Question: Currently this table only reads the current and previous candles data, but I would also like the option for it to read what ever candle I hover over.
So for example if I go back to the 10th candle the values will change according to the that 10th candle and if I don't hover over any candle it goes back to the current and previous candle again.
Here is a visual example of what I am looking for:

Below is the script...
'''
//@version=5
indicator("Contract Size Table", precision=0)
plot(100/(high - low)/100, transp=100)
plot(100/(high[1]-low[1])/100, transp=100)
curr = 100/(high - low)/100
prev = 100/(high[1]-low[1])/100
var testTable = table.new(position = position.bottom_right, columns = 2, rows = 2, border_width = 1)
if barstate.islast
table.cell(table_id = testTable, column = 1, row = 0, text = " " + str.tostring( math.round(curr,0)),text_color=color.yellow, text_size= size.large)
table.cell(table_id = testTable, column = 1, row = 1, text = " " + str.tostring(math.round(prev,0)), text_color=color.blue, text_size= size.large)
'''
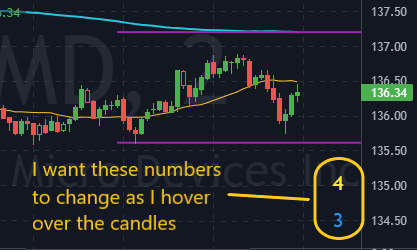
Answer: This is not currently a feature unfortunately. You cannot reference the cursor within in a script in this manner by just hovering and having those values be detected.
There is a data window that displays all plotted values however. It's third selection down below your watchlist on browser